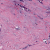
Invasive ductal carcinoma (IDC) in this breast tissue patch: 1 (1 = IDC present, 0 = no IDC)